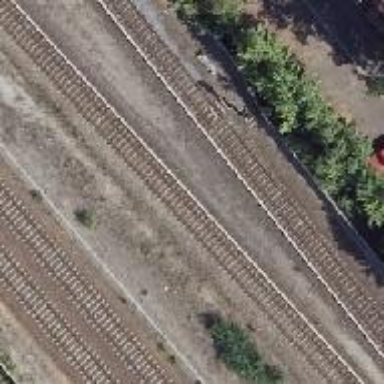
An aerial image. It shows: Railway signal.